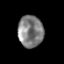
Tissue: prostate
Cell type: T cells
Senescence score: 0.3307
Nuclear area (px): 782
Mean DAPI intensity: 129.263